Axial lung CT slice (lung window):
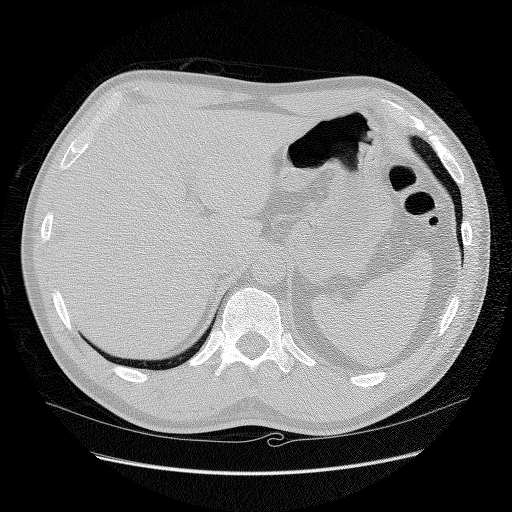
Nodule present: no